Current action and preconditions to check: trajectory_clear

Your task: For each precondition in the list above, predict whether it will hold at this action.

Consider the current scene as observed from the mobile robot's camera, and analyze the predicted future states of all dynamic agents (e.g., people, animals, vehicles, or any moving entities) within the NEXT SECOND.

IMPORTANT: Only answer "very likely" if you are absolutely certain—based on strong, clear evidence—that a dynamic agent will violate the precondition in the predicted future state. Do NOT answer "very likely" for unlikely, ambiguous, or low-probability risks.

Ask yourself for each precondition: Is there a high probability, with clear and convincing evidence, that the predicted future states of any dynamic agent will interfere with the predicted future state of the currently executing action within the NEXT SECOND, causing that precondition to fail?

Assess the risk level based on these predictions. Use "likely" or "very likely" if motions create a clear risk of interference.

Use "neutral" or "improbable" if agents are nearby but their predicted paths are clearly diverging or non-conflicting.

Failure Risk Categories: "very improbable", "improbable", "neutral", "likely", "very likely"

Answer Format: Output ONLY the probability_of_failure value from these categories: "very improbable", "improbable", "neutral", "likely", "very likely"

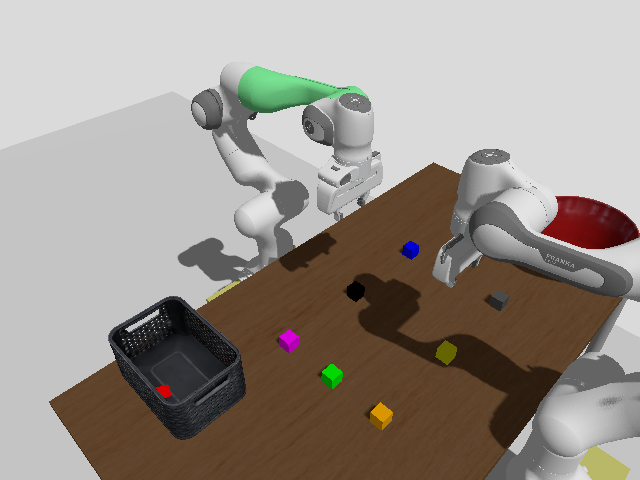

Answer: very improbable